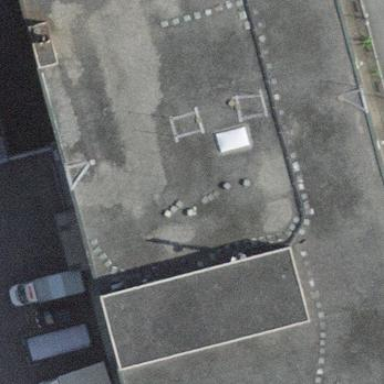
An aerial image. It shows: Industrial building.